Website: lowes
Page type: billing-address
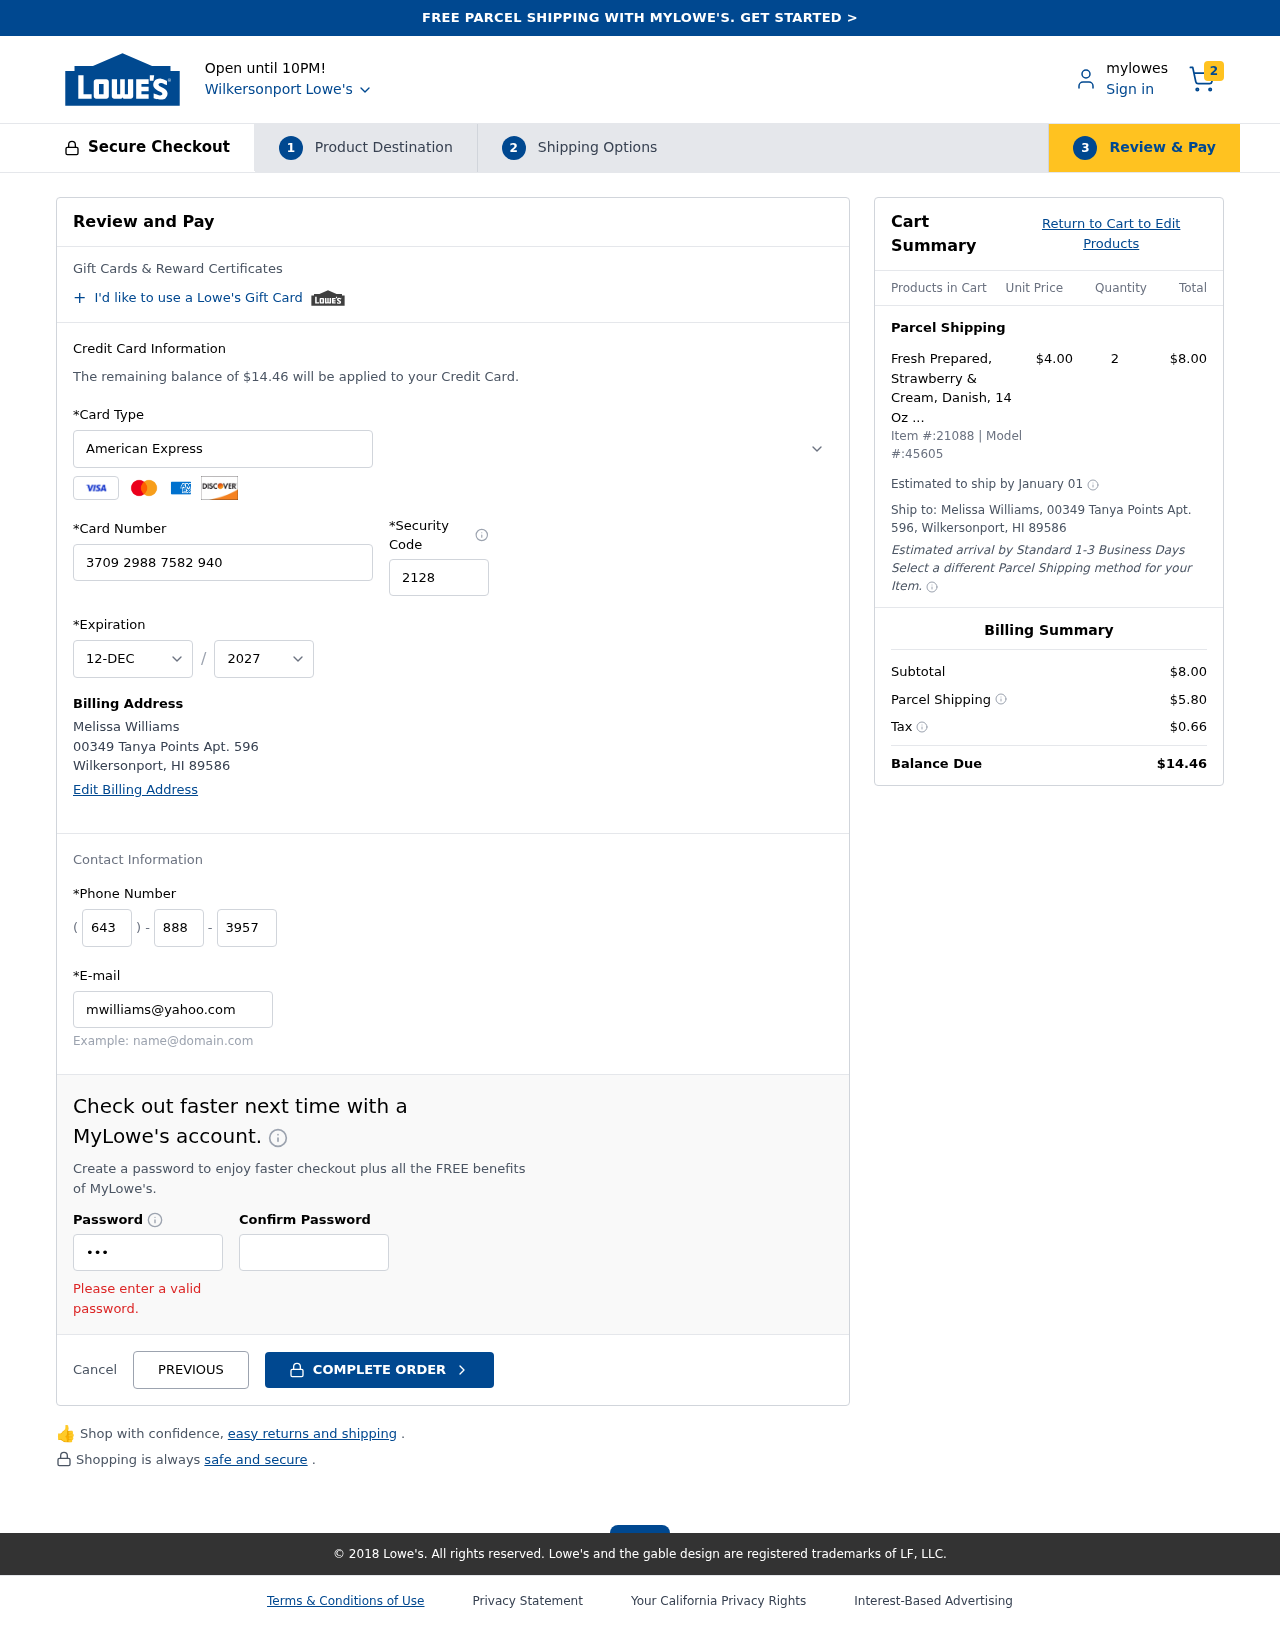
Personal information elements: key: PII_CARD_CVV
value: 2128
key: PII_CARD_EXPIRY_MONTH
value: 12
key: PII_CARD_EXPIRY_YEAR
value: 27
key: PII_CARD_NUMBER
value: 3709 2988 7582 940
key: PII_CARD_TYPE
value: American Express
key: PII_CITY
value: Wilkersonport
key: PII_CITY_STATE_ZIP
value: Wilkersonport, HI 89586
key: PII_EMAIL
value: mwilliams@yahoo.com
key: PII_FULLNAME
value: Melissa Williams
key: PII_PHONE_AREA
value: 643
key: PII_PHONE_PREFIX
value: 888
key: PII_PHONE_SUFFIX
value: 3957
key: PII_STREET
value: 00349 Tanya Points Apt. 596
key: PII_FULLNAME2
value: Melissa Williams
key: PII_STREET2
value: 00349 Tanya Points Apt. 596
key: PII_CITY_STATE_ZIP2
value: Wilkersonport, HI 89586
Product elements: key: PRODUCT1_NAME
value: Fresh Prepared, Strawberry & Cream, Danish, 14 Oz (4 Count)
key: PRODUCT1_PRICE
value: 4
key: PRODUCT1_QUANTITY
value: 2
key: PRODUCT_ITEM_NUMBER
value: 21088
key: PRODUCT_MODEL_NUMBER
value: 45605
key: PRODUCT1_LINE_TOTAL
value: $8.00
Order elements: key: ORDER_NUM_ITEMS
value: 2
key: ORDER_TOTAL
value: $14.46
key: ORDER_SHIPPING_DATE
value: January 01
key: ORDER_SUBTOTAL
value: $8.00
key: ORDER_SHIPPING_COST
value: $5.80
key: ORDER_TAX
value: $0.66